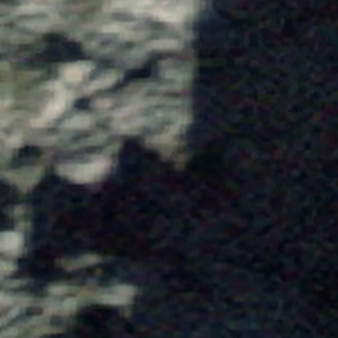
Label: other